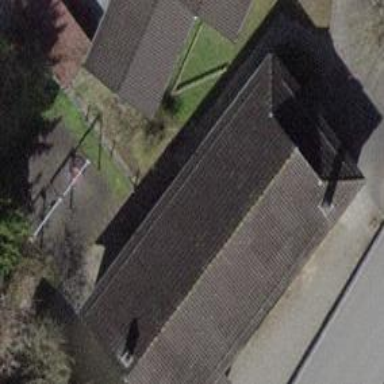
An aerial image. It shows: Kindergarten building.